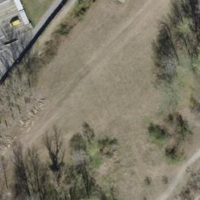
EUNIS habitat code: 24
Species observed at this site:
Euonymus europaeus
Vincetoxicum hirundinaria
Plantago media